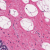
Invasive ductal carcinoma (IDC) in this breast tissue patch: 0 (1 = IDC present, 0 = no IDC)